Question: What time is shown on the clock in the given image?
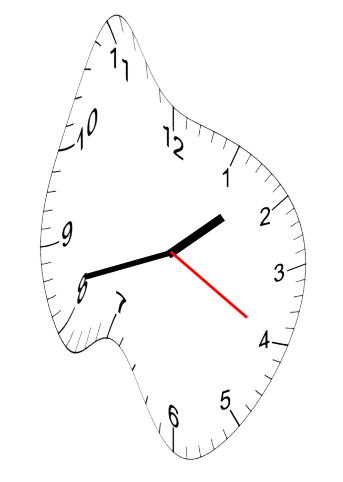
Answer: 01:42:20